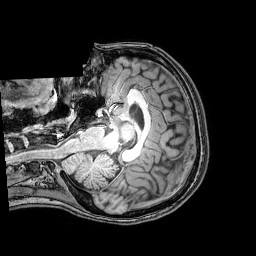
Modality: T1w
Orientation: axial
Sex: female
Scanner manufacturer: philips
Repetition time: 0.008097 s
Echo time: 0.0037 s